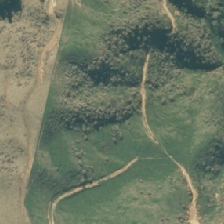
Land cover: grose_broom